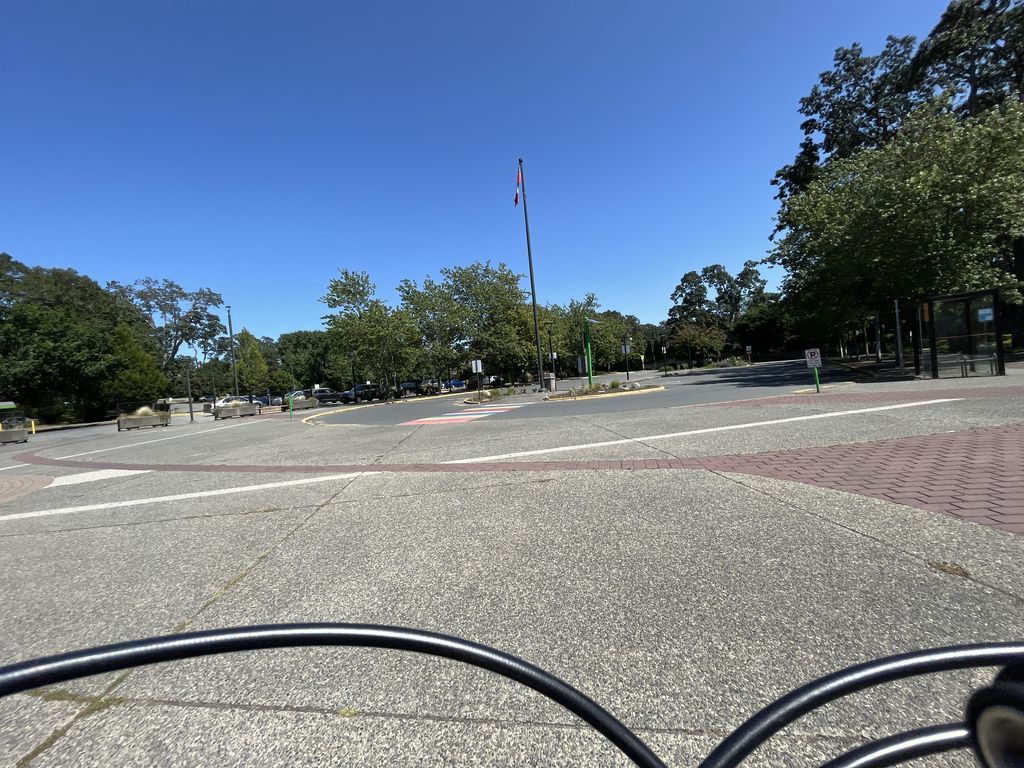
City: victoria